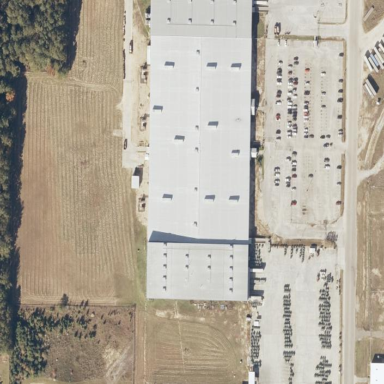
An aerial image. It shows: Warehouse.